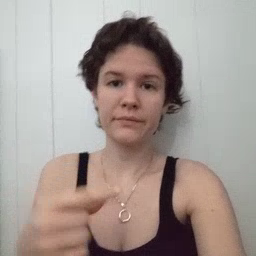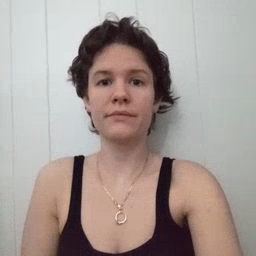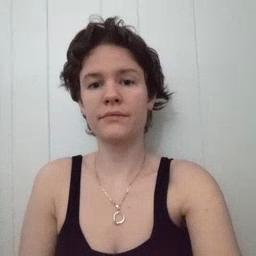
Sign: green